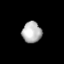
Tissue: lung
Cell type: Smooth muscle cells
Senescence score: 0.2222
Nuclear area (px): 406
Mean DAPI intensity: 177.97